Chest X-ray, PA view. Patient: 49 years old, sex F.
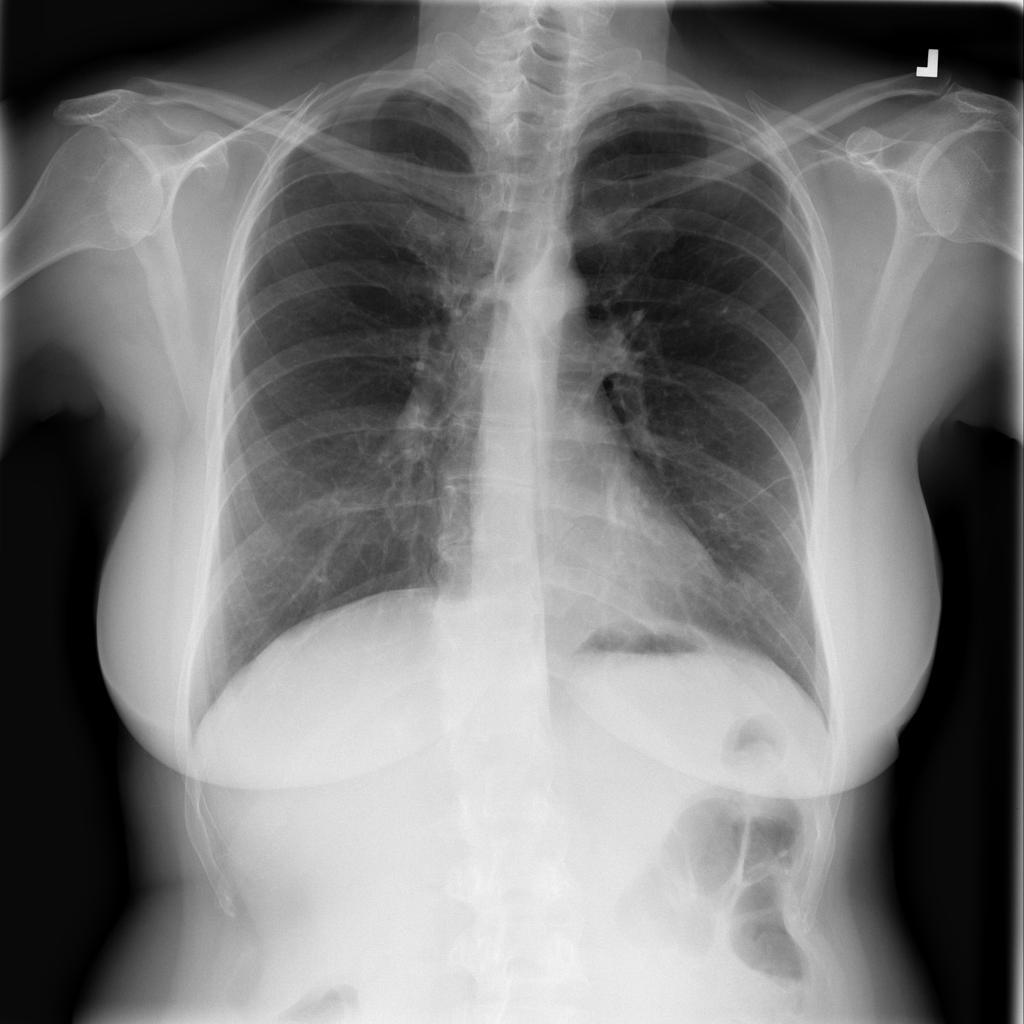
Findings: Pneumothorax